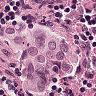
Metastatic tissue present: yes